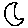
Label: moon